Question: I am going to built an application in NodeJS using MongoDB.
But I have an issue while inserting data in the database
please help me why this error occur.
'''
Error: Failed to lookup view "students/addEdit.hbs" in views directory "D:\Projects\NodeJS\views"
at Function.render (D:\Projects\NodeJS\node_modules\express\lib\application.js:580:17)
at ServerResponse.render (D:\Projects\NodeJS\node_modules\express\lib\response.js:1012:7)
at D:\Projects\NodeJS\controllers\studentController.js:8:9
at Layer.handle [as handle_request] (D:\Projects\NodeJS\node_modules\express\lib\router\layer.js:95:5)
at next (D:\Projects\NodeJS\node_modules\express\lib\router\route.js:137:13)
at Route.dispatch (D:\Projects\NodeJS\node_modules\express\lib\router\route.js:112:3)
at Layer.handle [as handle_request] (D:\Projects\NodeJS\node_modules\express\lib\router\layer.js:95:5)
at D:\Projects\NodeJS\node_modules\express\lib\router\index.js:281:22
at Function.process_params (D:\Projects\NodeJS\node_modules\express\lib\router\index.js:335:12)
at next (D:\Projects\NodeJS\node_modules\express\lib\router\index.js:275:10)
at Function.handle (D:\Projects\NodeJS\node_modules\express\lib\router\index.js:174:3)
at router (D:\Projects\NodeJS\node_modules\express\lib\router\index.js:47:12)
at Layer.handle [as handle_request] (D:\Projects\NodeJS\node_modules\express\lib\router\layer.js:95:5)
at trim_prefix (D:\Projects\NodeJS\node_modules\express\lib\router\index.js:317:13)
at D:\Projects\NodeJS\node_modules\express\lib\router\index.js:284:7
at Function.process_params (D:\Projects\NodeJS\node_modules\express\lib\router\index.js:335:12)
'''

Below is my code for server.js
'''
require('./models/db');
const express=require('express');
const path=require('path');
const exphbs=require('express-handlebars');
const bodyparser=require('body-parser');
const studentController=require('./controllers/studentController');
//const stdController=require('/controllers/stdController')
var app=express();
app.use(bodyparser.urlencoded({
extended:true
}))
app.use(bodyparser.json());
app.set('views', path.join(__dirname, '/views'));
app.engine('hbs', exphbs({extname:'hbs', defaultLayout:'mainLayout', layoutsDir: __dirname+'/views/layouts/'}));
app.set('viee engine', 'hbs');
app.listen(4000, ()=>{
console.log('Express server started at port:4000');
})
app.use('/student', studentController);
'''
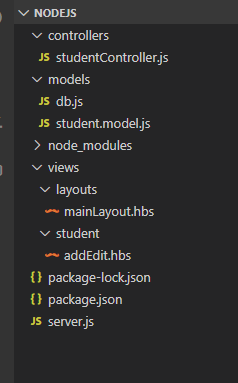
Answer: it's 'student/addEdit.hbs'
not 'students/addEdit.hbs'